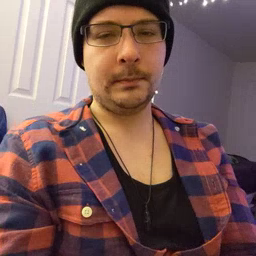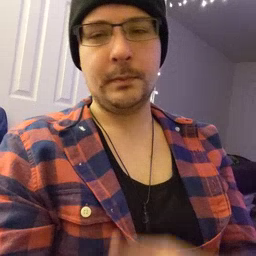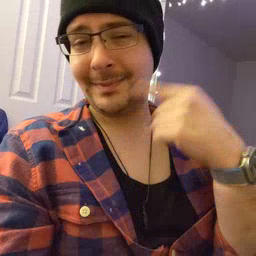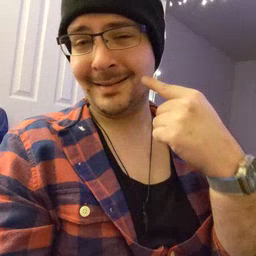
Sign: smile